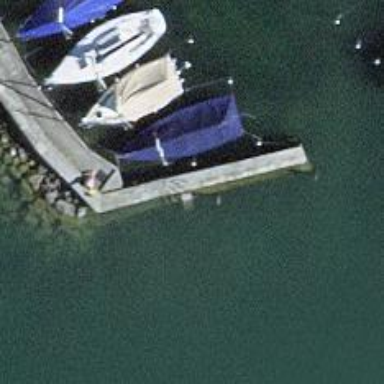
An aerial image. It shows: Man-made pier.